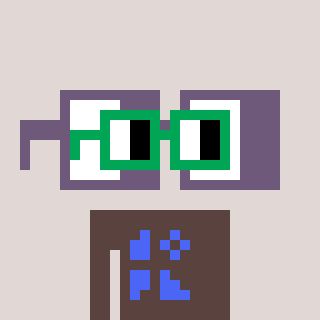
a pixel art character with square green glasses, a glasses-shaped head and a darkbrown-colored body on a warm background